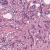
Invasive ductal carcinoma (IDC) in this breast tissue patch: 1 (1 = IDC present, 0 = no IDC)